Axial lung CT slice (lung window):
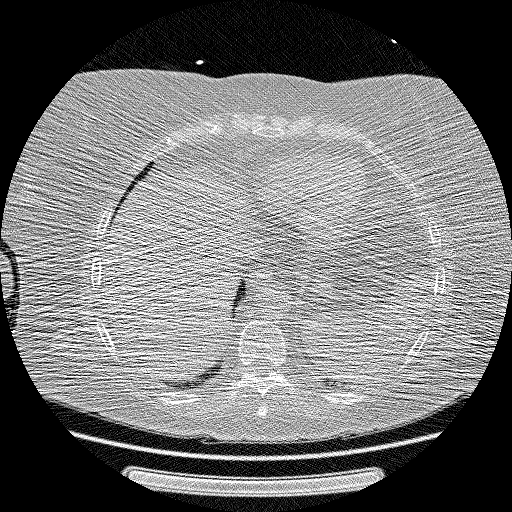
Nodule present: no